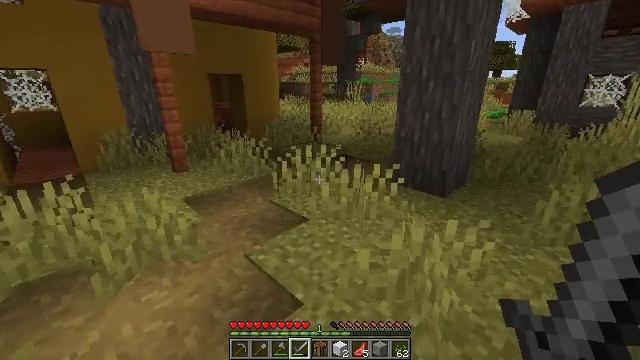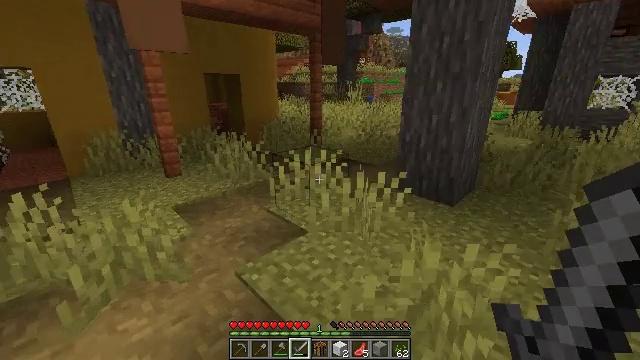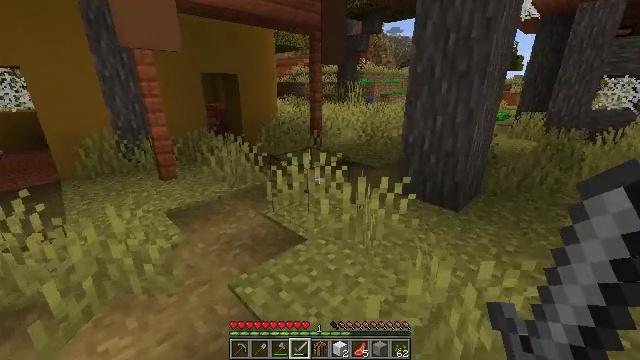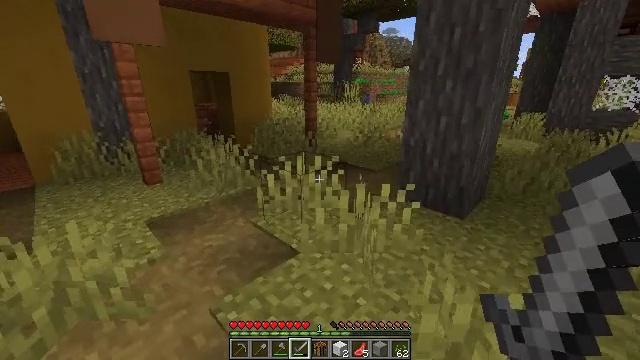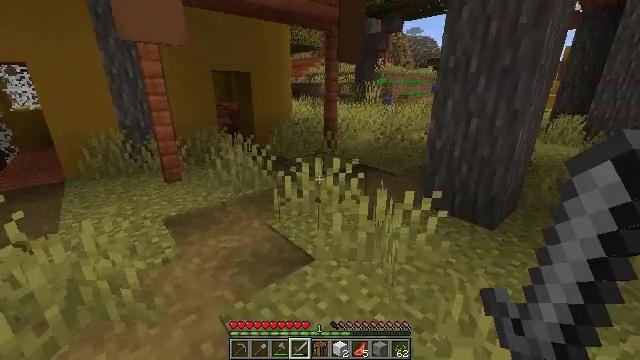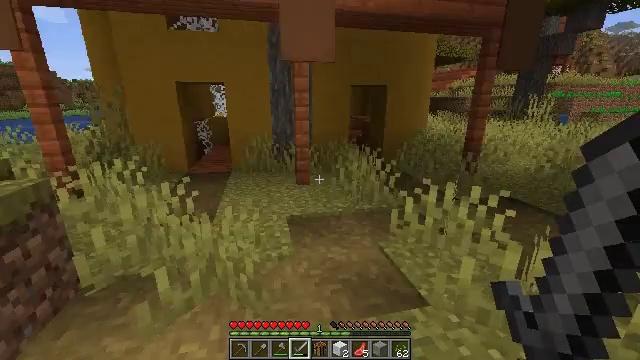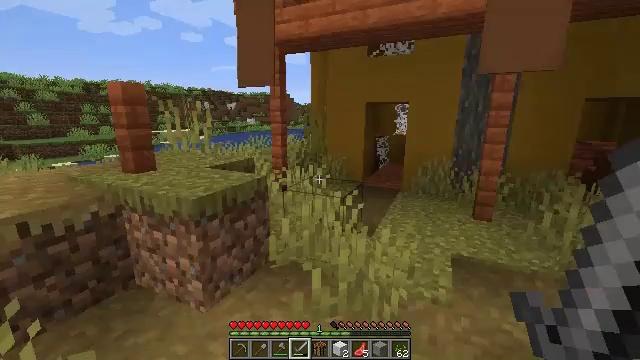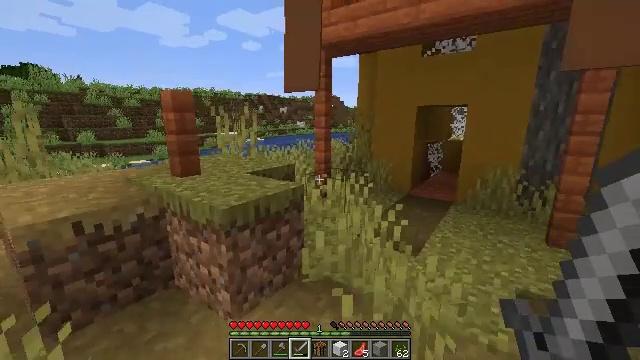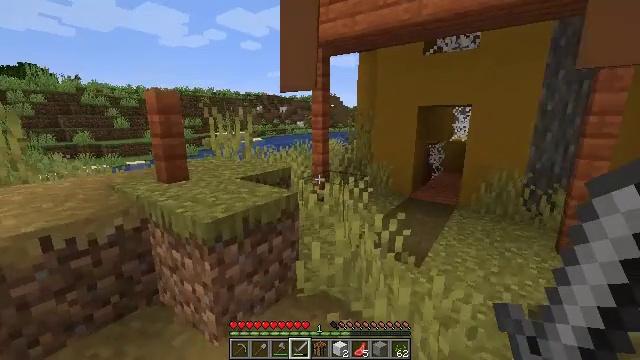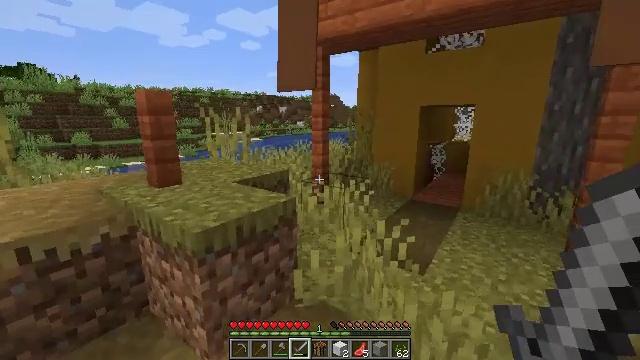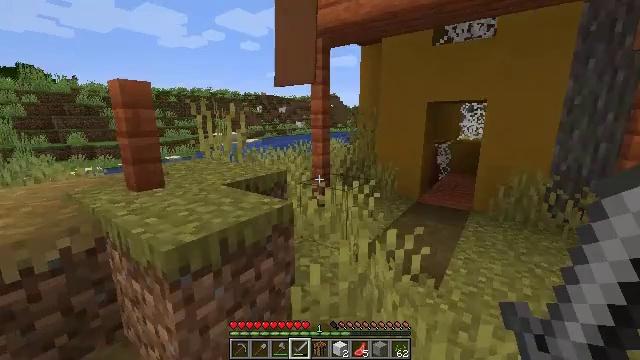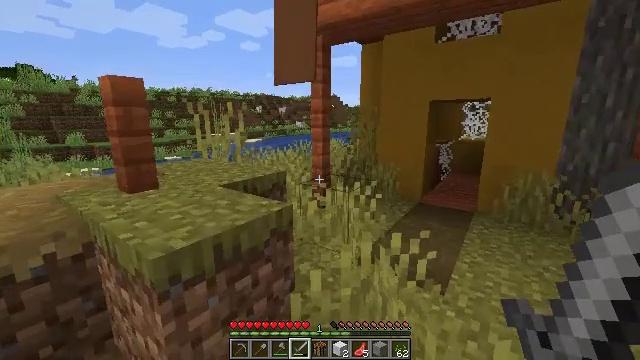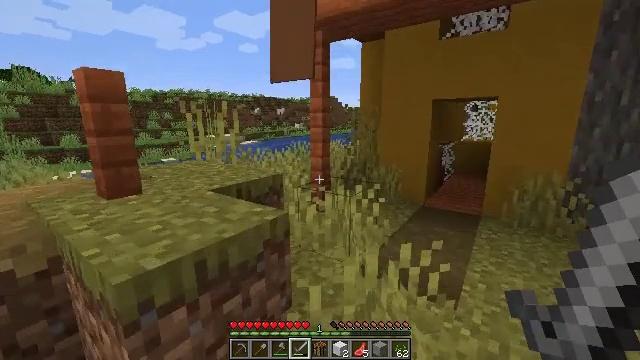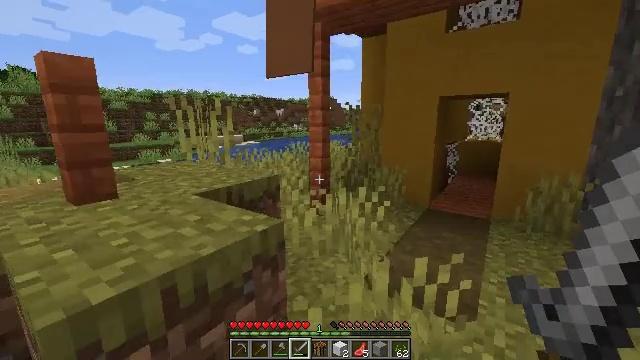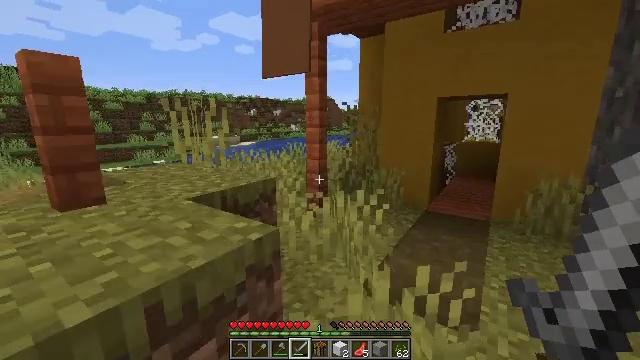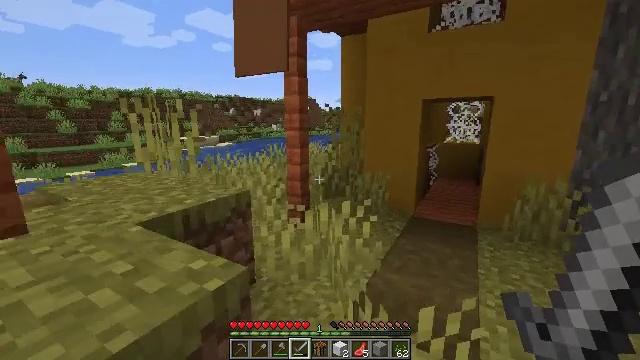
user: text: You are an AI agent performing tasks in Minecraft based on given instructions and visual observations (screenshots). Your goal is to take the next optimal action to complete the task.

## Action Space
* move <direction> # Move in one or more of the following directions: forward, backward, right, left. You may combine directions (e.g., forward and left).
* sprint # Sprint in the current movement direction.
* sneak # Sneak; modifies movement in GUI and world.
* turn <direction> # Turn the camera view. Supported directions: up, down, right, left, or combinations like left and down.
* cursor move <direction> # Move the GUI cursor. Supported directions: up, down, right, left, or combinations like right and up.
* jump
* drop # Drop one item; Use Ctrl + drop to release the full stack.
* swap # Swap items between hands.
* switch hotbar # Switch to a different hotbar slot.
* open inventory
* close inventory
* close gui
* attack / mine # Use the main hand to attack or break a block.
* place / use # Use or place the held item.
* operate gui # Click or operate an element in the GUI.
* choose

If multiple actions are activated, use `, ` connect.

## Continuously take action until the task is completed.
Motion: motion action
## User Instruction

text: Mine the orange bed.
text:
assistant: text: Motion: move forward
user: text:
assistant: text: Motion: move forward
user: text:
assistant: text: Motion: move forward
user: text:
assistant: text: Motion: move forward, turn left
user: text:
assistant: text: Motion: move forward, turn left and up
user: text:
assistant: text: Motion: move forward, turn left and up
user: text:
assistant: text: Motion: move forward, turn left
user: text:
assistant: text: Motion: move forward
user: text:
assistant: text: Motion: move forward
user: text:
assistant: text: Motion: move forward
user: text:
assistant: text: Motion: move forward
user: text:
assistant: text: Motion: move forward
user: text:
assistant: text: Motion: move forward
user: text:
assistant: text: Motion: move forward
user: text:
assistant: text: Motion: move forward, turn right
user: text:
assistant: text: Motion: move forward, turn right
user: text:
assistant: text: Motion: move forward, turn right
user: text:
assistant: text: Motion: move forward, turn right
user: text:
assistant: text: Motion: move forward
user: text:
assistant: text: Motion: move forward
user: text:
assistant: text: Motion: move forward
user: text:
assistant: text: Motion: move forward
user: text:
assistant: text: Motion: move forward
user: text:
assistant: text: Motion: move forward
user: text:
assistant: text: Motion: move forward and move right
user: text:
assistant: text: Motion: move forward and move right
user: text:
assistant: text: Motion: move forward and move right
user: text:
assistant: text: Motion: move forward
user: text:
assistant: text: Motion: move forward
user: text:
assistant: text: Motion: move forward, turn left